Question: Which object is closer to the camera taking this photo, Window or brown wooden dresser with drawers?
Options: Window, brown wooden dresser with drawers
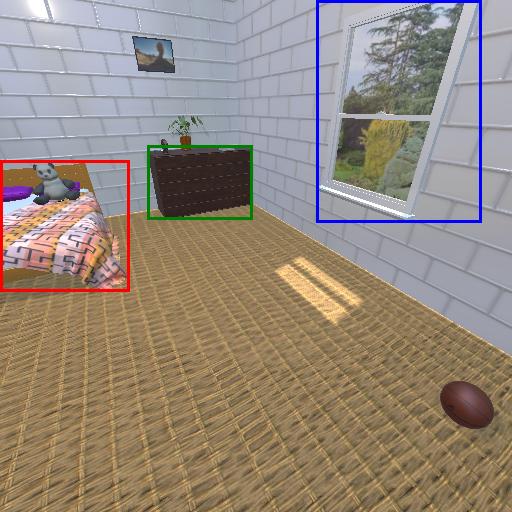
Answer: Window